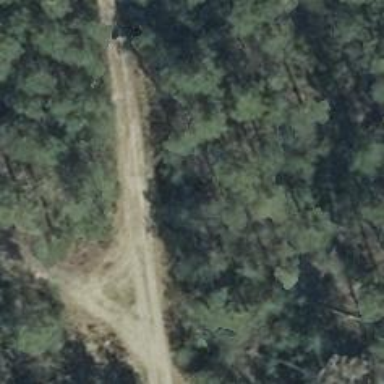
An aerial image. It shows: Dirt track road with grade 3 tracktype.